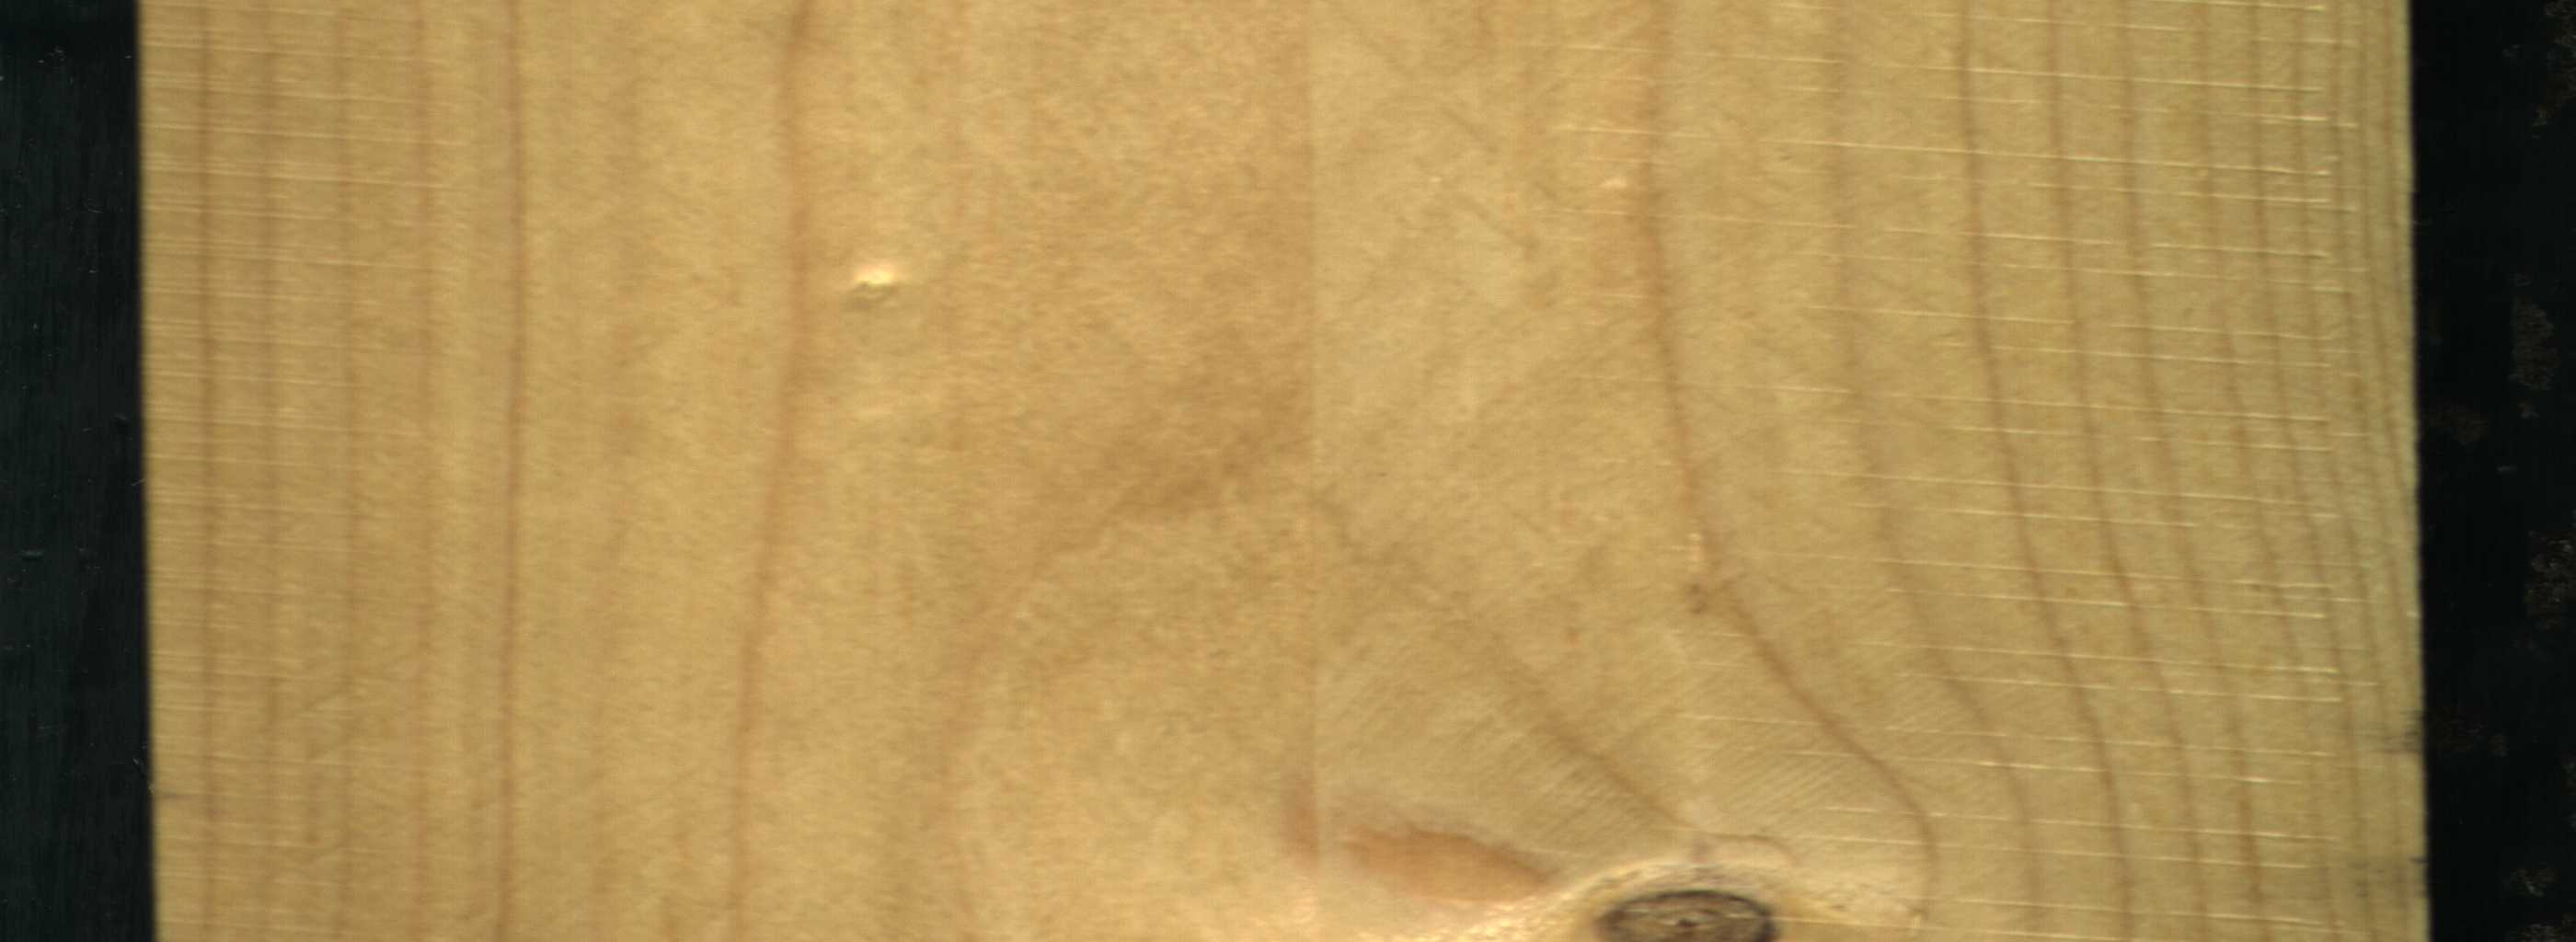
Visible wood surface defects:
Dead_Knot